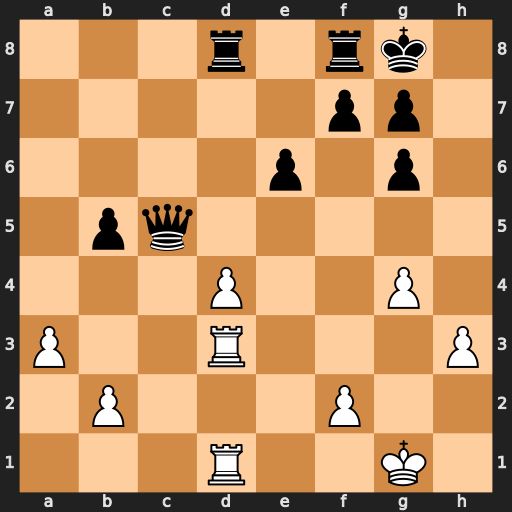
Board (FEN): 3r1rk1/5pp1/4p1p1/1pq5/3P2P1/P2R3P/1P3P2/3R2K1
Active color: w
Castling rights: -
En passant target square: -
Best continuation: dxc5 Rxd3 Rxd3